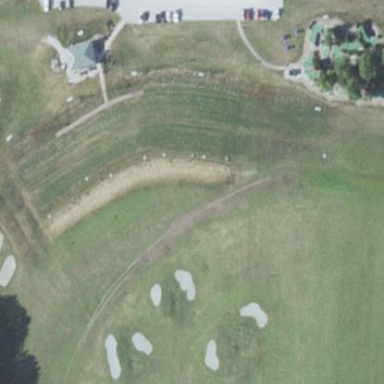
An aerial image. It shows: Golf tee on grassy land.